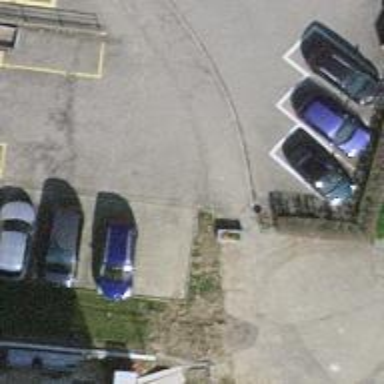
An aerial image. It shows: Asphalt footway.